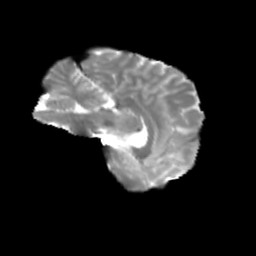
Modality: T2w
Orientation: sagittal
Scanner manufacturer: siemens
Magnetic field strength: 3 T
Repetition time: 4 s
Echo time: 0.0594 s